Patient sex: M
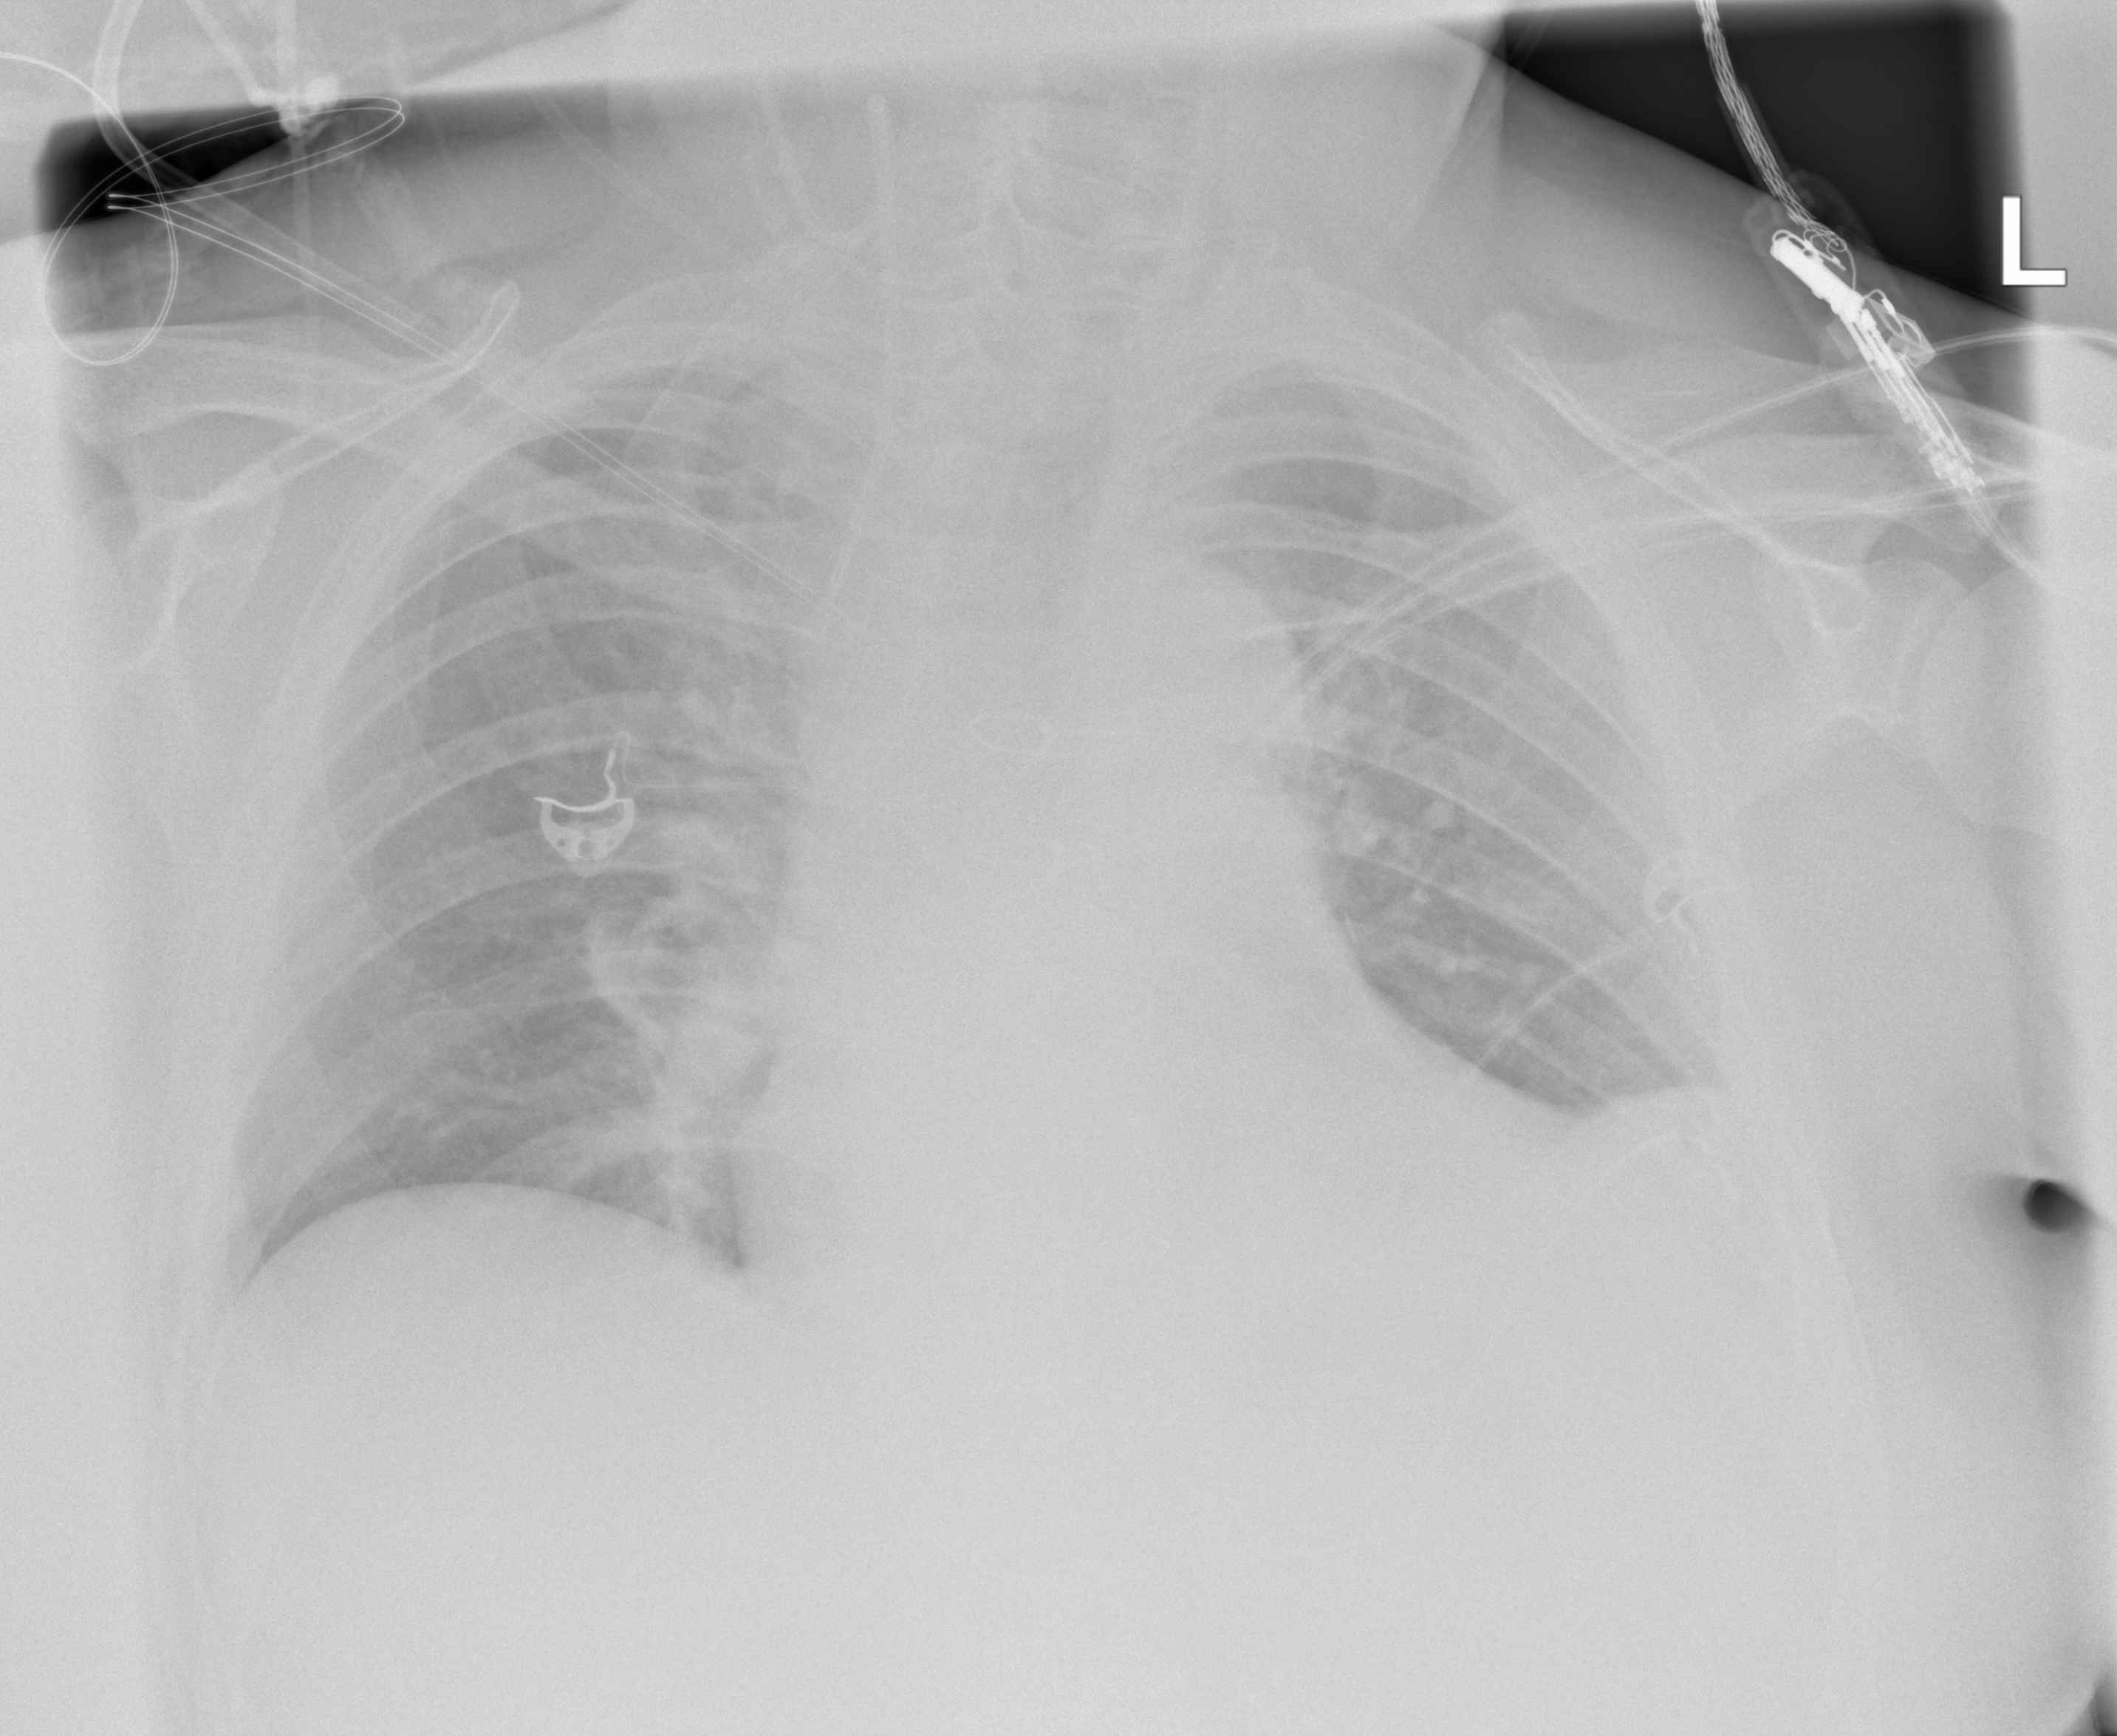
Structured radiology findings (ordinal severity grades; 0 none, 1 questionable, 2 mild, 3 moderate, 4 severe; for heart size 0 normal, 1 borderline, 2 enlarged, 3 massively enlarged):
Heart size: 2
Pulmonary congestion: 0
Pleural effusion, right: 0
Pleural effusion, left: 2
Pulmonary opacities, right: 0
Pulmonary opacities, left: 0
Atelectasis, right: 0
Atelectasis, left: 2